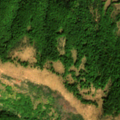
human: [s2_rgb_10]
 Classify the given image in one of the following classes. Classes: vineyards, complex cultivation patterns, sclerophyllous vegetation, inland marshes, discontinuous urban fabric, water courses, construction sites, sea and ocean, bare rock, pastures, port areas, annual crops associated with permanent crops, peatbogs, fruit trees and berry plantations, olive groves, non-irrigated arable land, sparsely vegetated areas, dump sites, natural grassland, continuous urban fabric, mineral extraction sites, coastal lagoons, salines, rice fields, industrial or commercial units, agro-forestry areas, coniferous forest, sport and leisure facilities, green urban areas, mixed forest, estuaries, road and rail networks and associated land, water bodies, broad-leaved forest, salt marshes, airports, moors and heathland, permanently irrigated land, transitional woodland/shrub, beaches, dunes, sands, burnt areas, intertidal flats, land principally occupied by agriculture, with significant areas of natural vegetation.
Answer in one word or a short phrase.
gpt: broad-leaved forest, natural grassland, transitional woodland/shrub